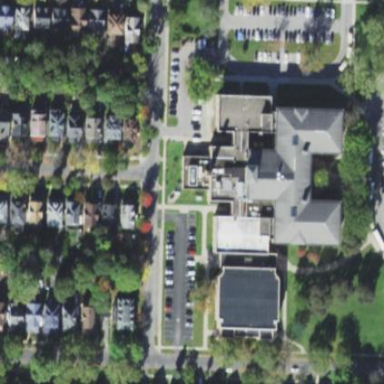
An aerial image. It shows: School.